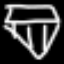
Label: diamond